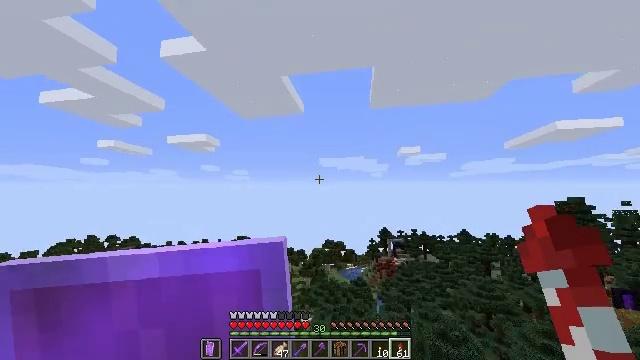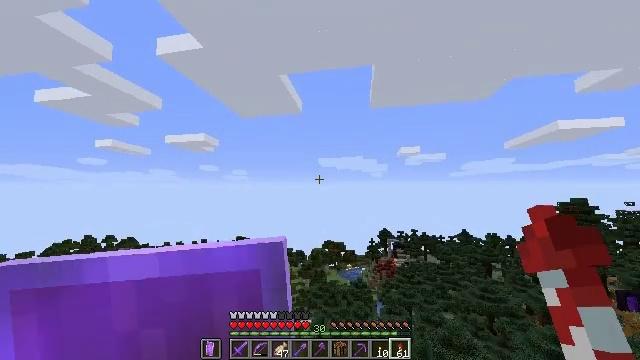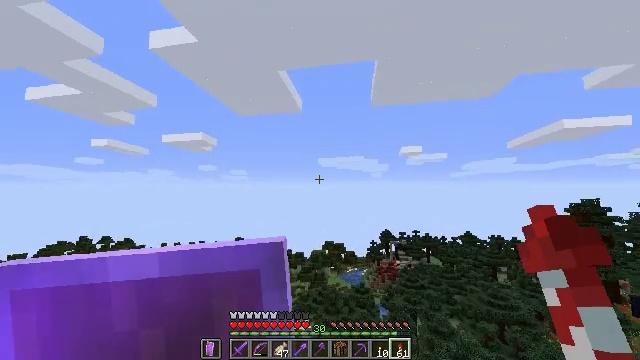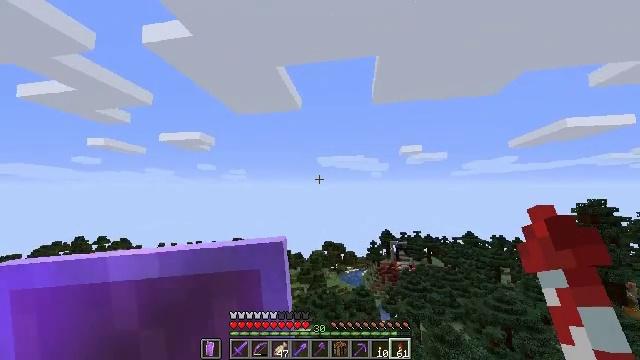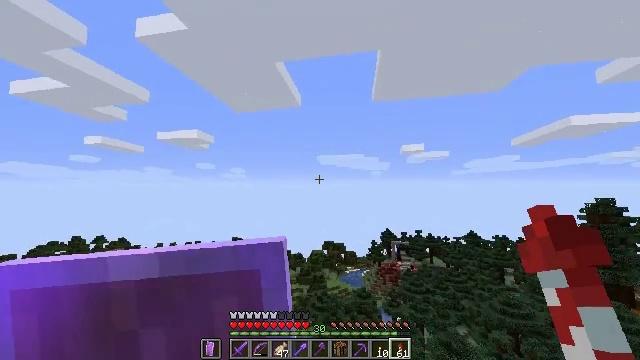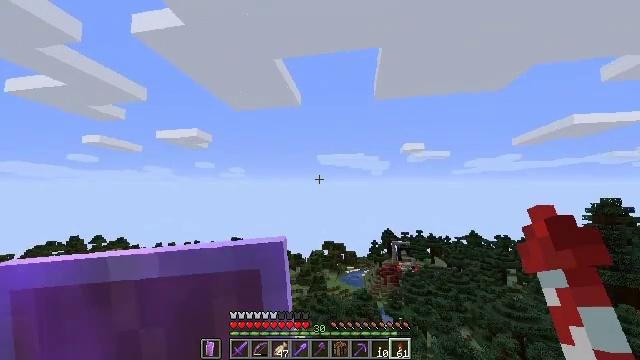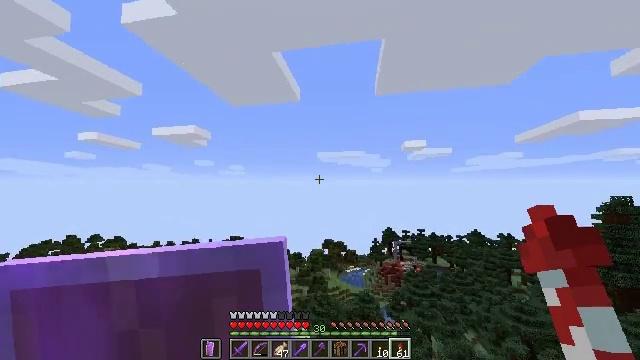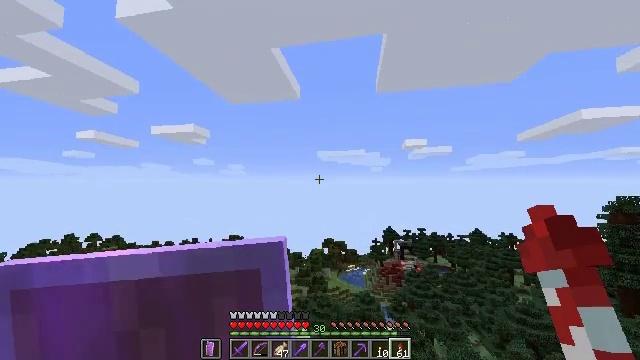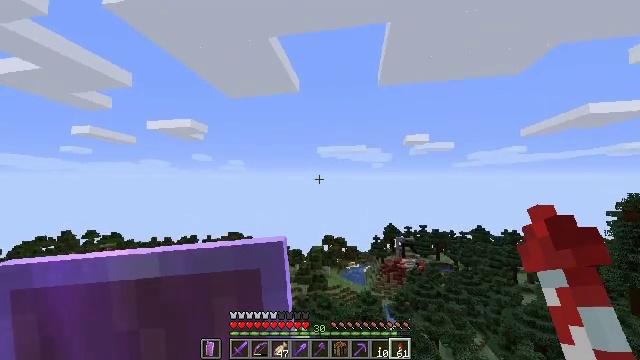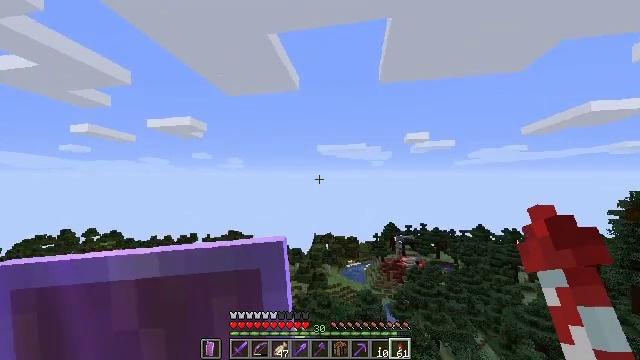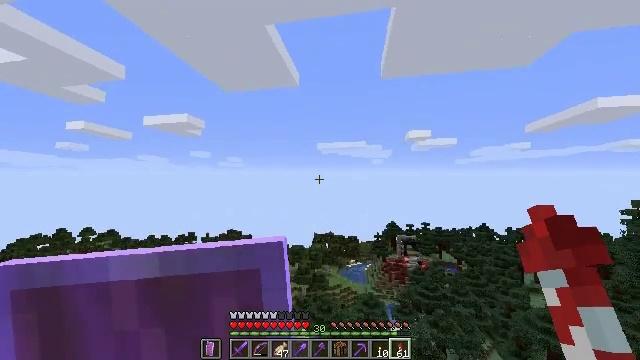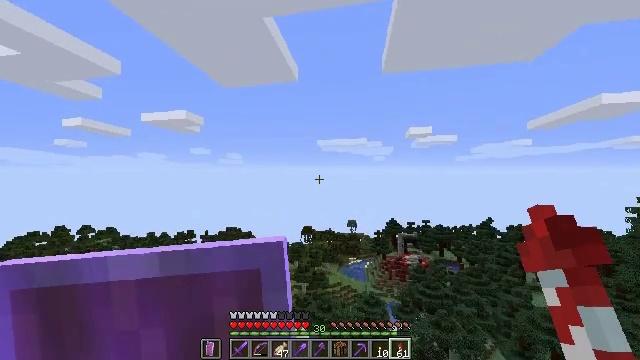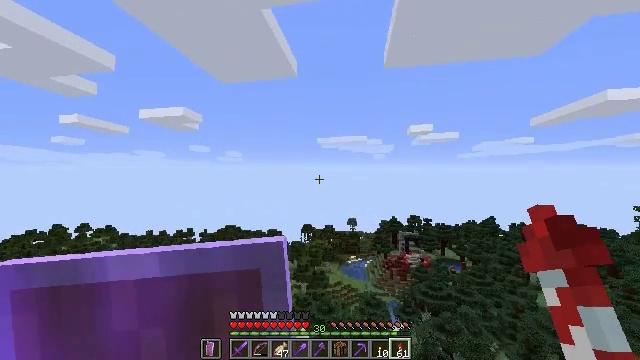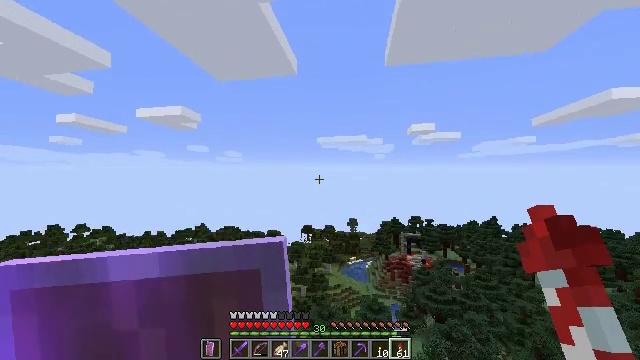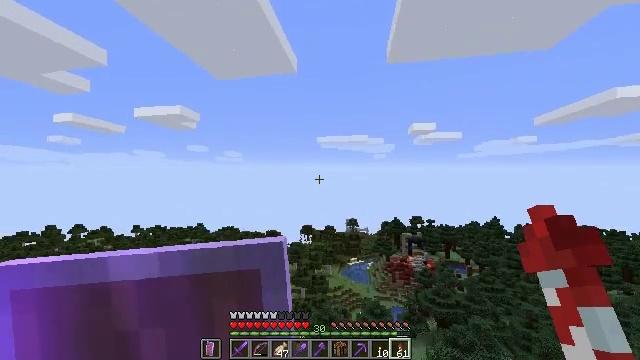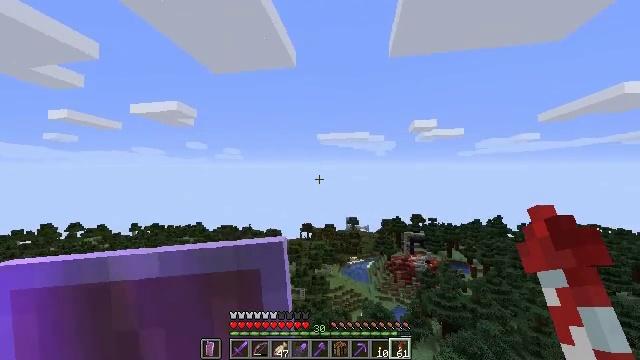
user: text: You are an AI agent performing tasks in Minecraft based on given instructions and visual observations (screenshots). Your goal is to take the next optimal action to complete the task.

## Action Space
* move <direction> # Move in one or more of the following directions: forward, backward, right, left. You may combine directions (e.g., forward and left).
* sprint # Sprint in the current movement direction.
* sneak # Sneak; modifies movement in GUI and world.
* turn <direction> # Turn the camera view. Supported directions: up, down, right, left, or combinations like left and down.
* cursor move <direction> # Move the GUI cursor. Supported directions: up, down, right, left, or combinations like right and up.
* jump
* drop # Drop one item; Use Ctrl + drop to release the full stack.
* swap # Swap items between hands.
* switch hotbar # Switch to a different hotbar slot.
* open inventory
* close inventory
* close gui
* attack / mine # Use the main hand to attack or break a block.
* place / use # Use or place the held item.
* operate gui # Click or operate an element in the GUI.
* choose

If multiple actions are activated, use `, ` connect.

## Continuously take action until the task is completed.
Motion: motion action
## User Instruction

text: Gather the sticky piston from a redstone contraption.
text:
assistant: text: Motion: move forward, sprint
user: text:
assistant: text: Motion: move forward, sprint
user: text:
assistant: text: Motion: move forward, sprint
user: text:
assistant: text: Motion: move forward, sprint
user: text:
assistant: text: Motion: move forward, sprint
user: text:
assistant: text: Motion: move forward, sprint
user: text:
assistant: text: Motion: move forward, sprint
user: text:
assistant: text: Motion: move forward, sprint, turn down
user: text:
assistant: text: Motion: move forward, sprint
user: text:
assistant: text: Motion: move forward, sprint
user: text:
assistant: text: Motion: move forward, sprint
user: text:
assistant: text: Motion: move forward, sprint
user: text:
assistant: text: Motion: move forward, sprint
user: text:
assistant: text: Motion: move forward, sprint
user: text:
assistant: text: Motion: move forward, sprint
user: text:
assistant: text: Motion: move forward, sprint
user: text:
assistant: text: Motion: move forward, sprint
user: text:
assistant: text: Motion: move forward, sprint
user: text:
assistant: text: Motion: move forward, sprint
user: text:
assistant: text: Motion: move forward, sprint, turn down
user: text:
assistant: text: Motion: move forward, sprint, turn down
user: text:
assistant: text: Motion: move forward, sprint, turn down
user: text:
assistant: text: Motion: move forward, sprint
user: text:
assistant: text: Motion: move forward, sprint
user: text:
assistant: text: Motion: move forward, sprint
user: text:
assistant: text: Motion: move forward, sprint
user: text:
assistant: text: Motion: move forward, sprint
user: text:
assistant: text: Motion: move forward, sprint
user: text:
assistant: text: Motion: move forward, sprint
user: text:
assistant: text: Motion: move forward, sprint